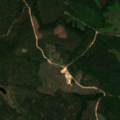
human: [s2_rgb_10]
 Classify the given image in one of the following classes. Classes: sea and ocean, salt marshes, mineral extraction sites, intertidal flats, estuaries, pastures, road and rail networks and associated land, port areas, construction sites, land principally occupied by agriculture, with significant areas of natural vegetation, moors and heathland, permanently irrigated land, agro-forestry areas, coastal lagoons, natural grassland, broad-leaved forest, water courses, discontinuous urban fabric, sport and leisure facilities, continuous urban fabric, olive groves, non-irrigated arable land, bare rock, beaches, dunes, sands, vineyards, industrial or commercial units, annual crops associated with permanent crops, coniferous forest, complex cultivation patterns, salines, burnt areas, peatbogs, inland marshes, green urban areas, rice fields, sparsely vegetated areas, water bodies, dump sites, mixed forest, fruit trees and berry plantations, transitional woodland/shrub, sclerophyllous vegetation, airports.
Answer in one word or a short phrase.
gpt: coniferous forest, transitional woodland/shrub